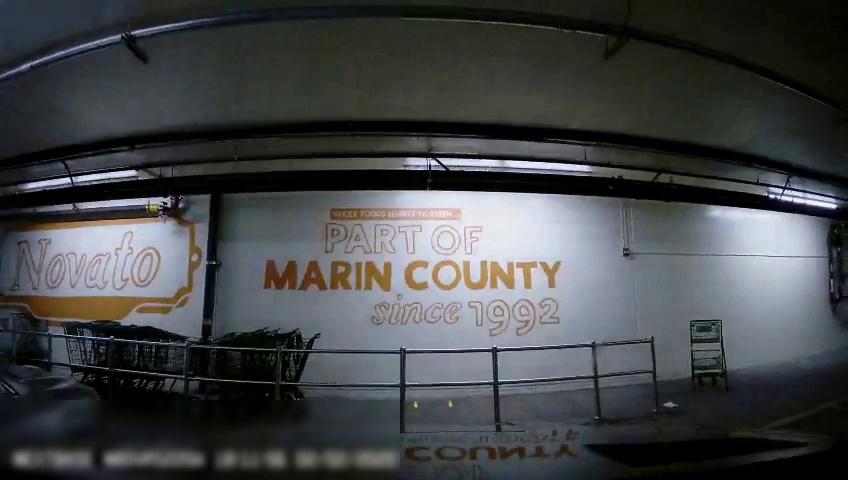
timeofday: Night
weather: Other
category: Vehicles | Car